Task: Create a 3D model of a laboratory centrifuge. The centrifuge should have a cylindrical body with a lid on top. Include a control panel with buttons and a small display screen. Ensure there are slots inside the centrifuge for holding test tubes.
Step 623:
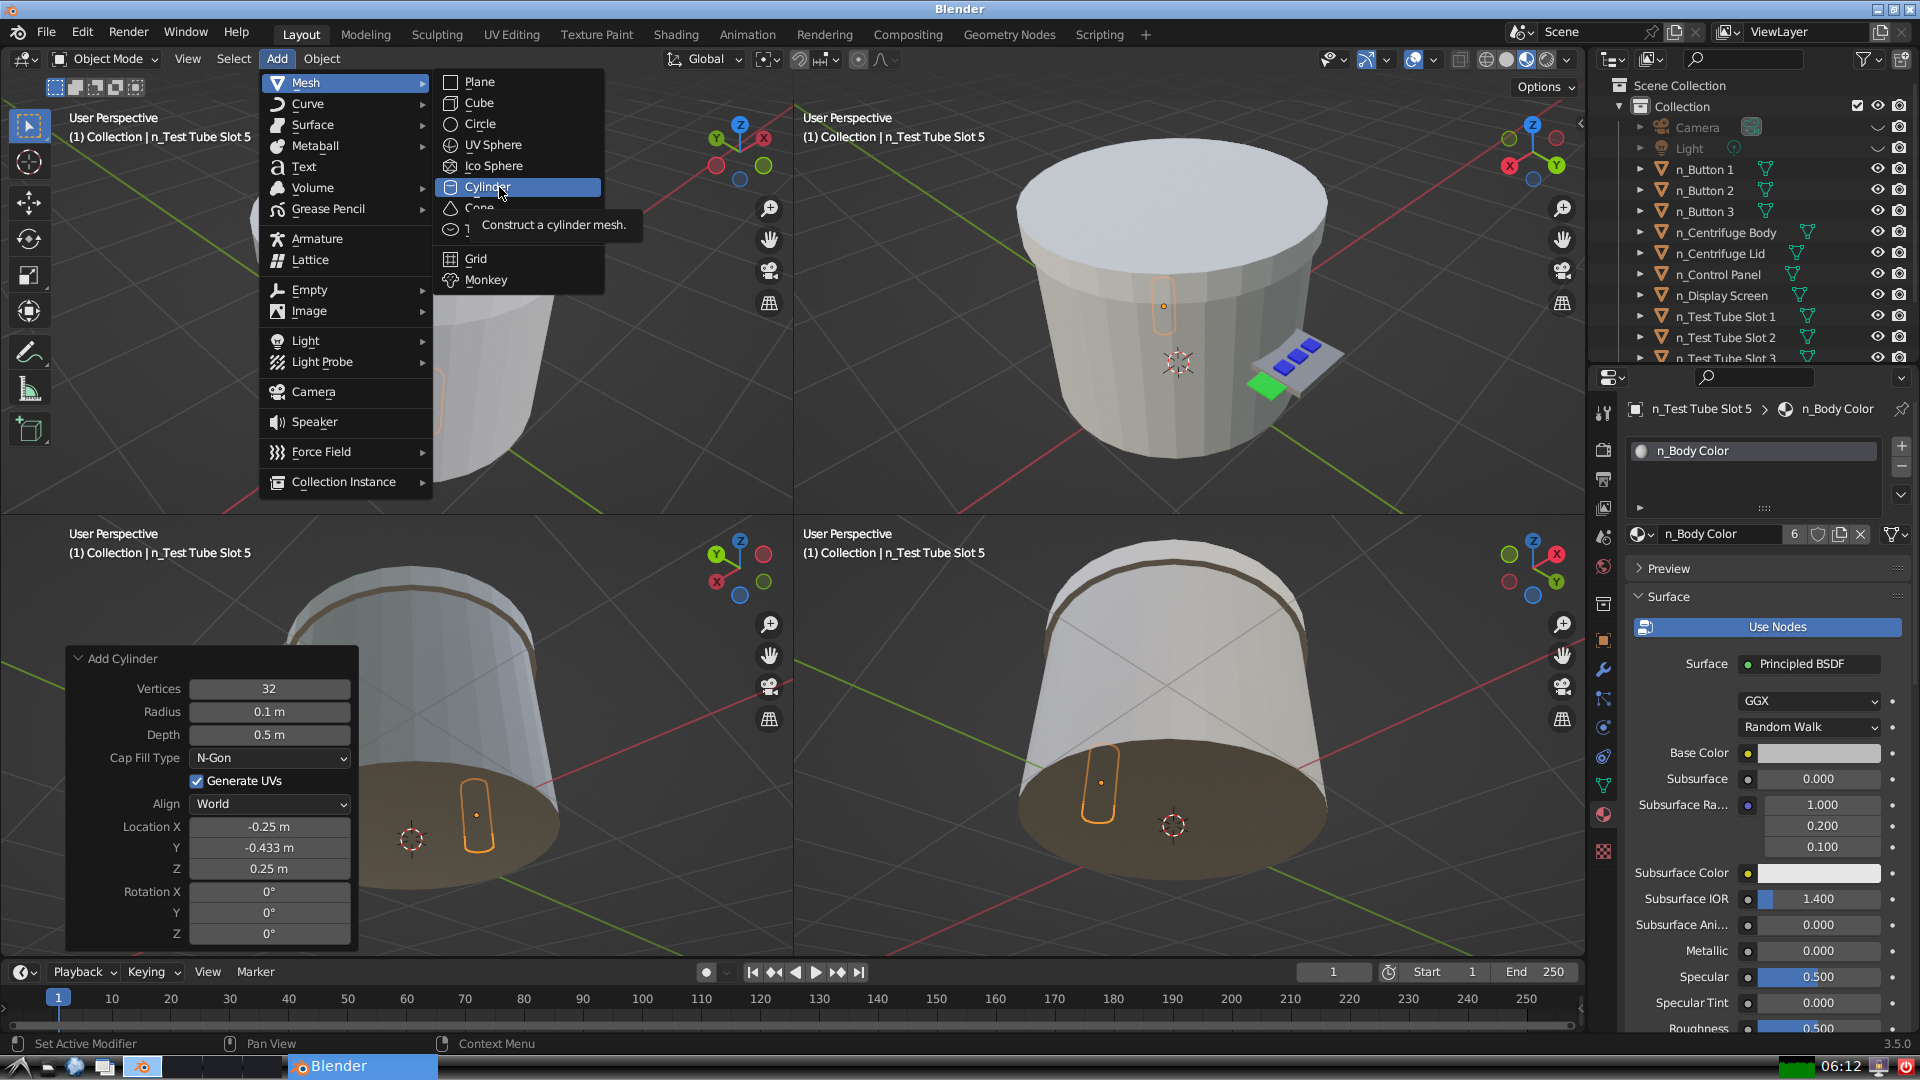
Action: click: no